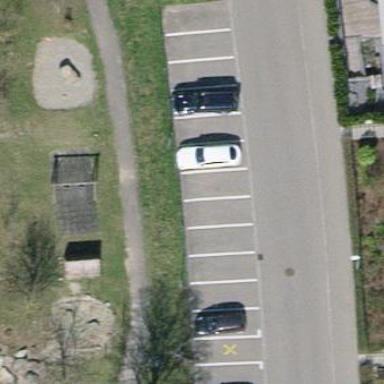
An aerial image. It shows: Parking area with surface.